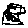
Label: hexagon